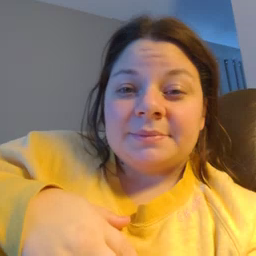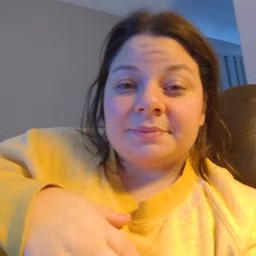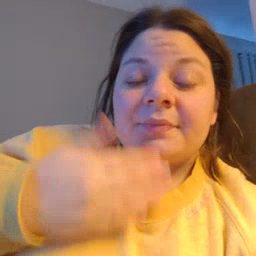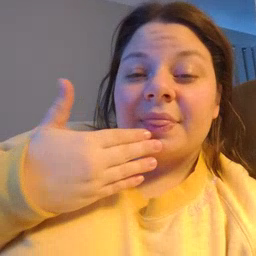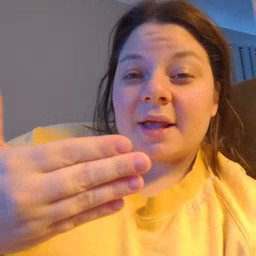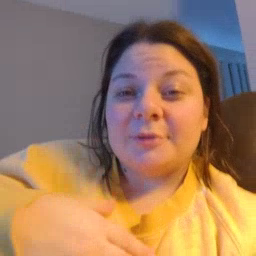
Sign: thankyou